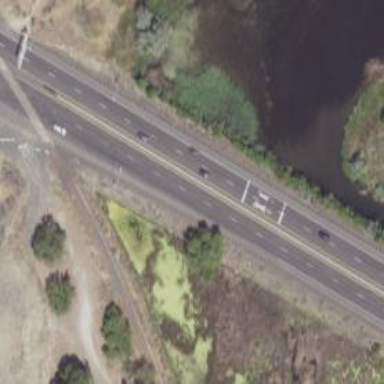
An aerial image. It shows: Trunk highway with expressway features.